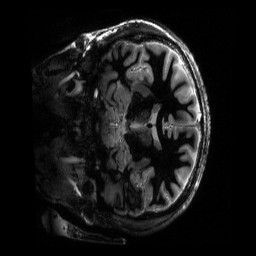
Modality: T1w
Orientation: coronal
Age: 27
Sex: male
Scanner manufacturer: siemens
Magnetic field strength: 6.98 T
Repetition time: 4.5 s
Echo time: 0.00337 s